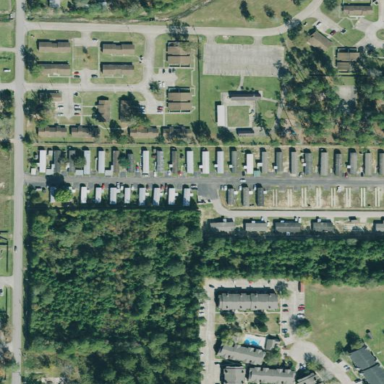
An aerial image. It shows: Residential area known as trailer park.